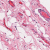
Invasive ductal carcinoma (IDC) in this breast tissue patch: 0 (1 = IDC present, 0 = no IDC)